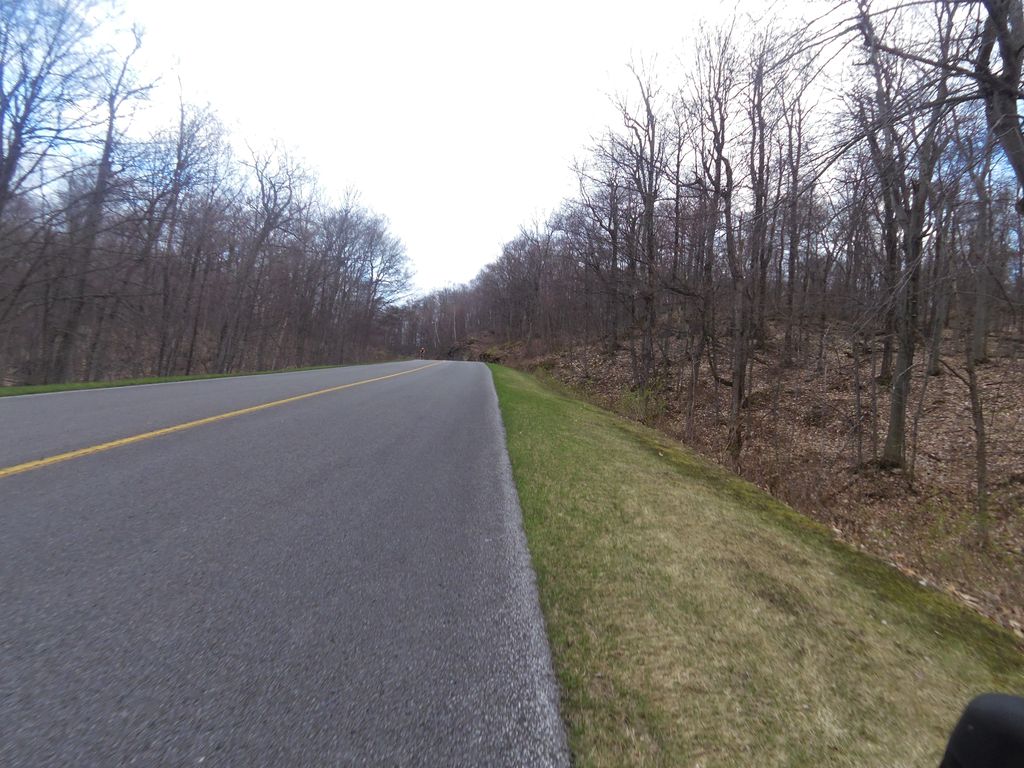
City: ottawa-gatineau